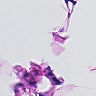
Metastatic tissue present: no